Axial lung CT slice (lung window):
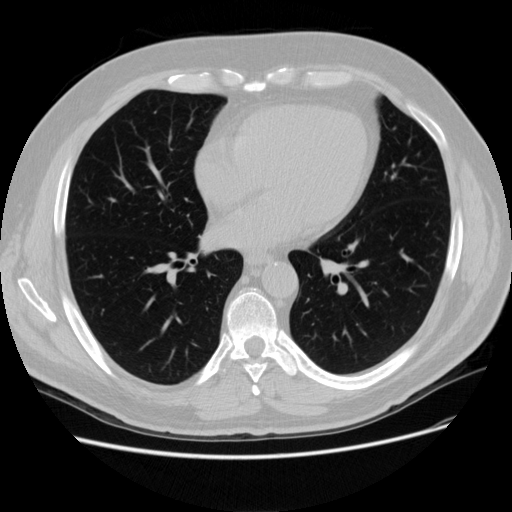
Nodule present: no